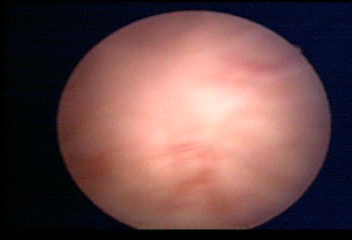
Modality: WLC
Class: Normal mucosa
Bladder cancer association: No